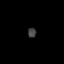
Tissue: prostate
Cell type: T cells
Senescence score: 0.3066
Nuclear area (px): 78
Mean DAPI intensity: 65.474